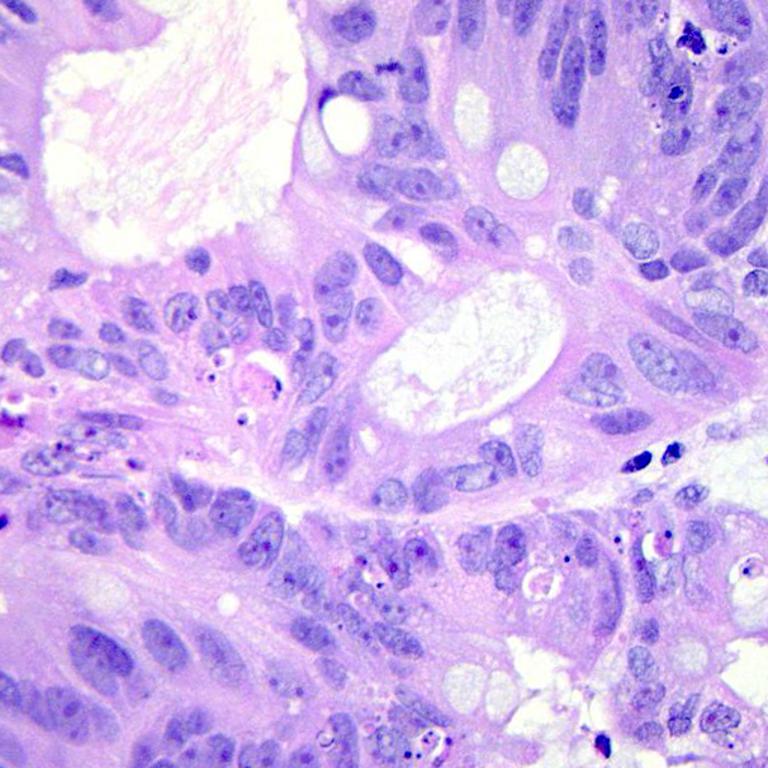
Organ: colon
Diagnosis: adenocarcinomas